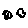
Label: bird